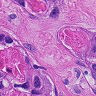
Metastatic tissue present: yes